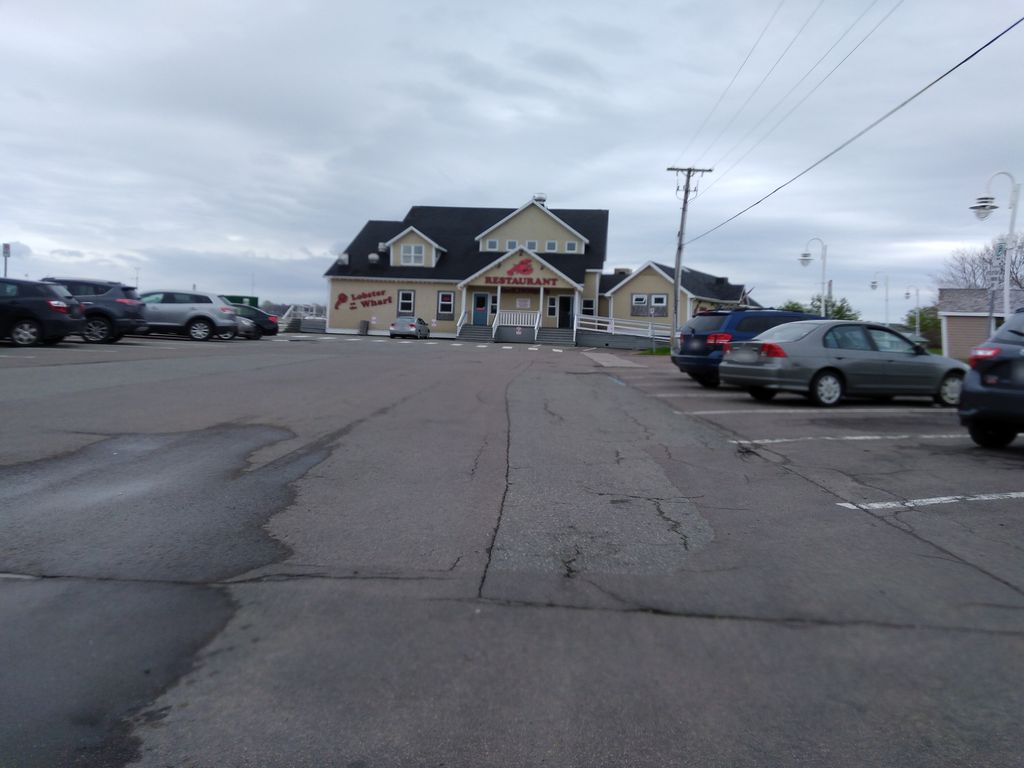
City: charlottetown